Field crop: maize
Growth stage: 2
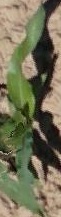
Species: maize